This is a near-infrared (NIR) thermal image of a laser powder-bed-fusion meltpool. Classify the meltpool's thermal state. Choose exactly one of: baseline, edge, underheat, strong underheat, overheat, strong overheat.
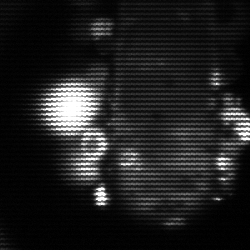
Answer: strong underheat